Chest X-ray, PA view. Patient: 38 years old, sex M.
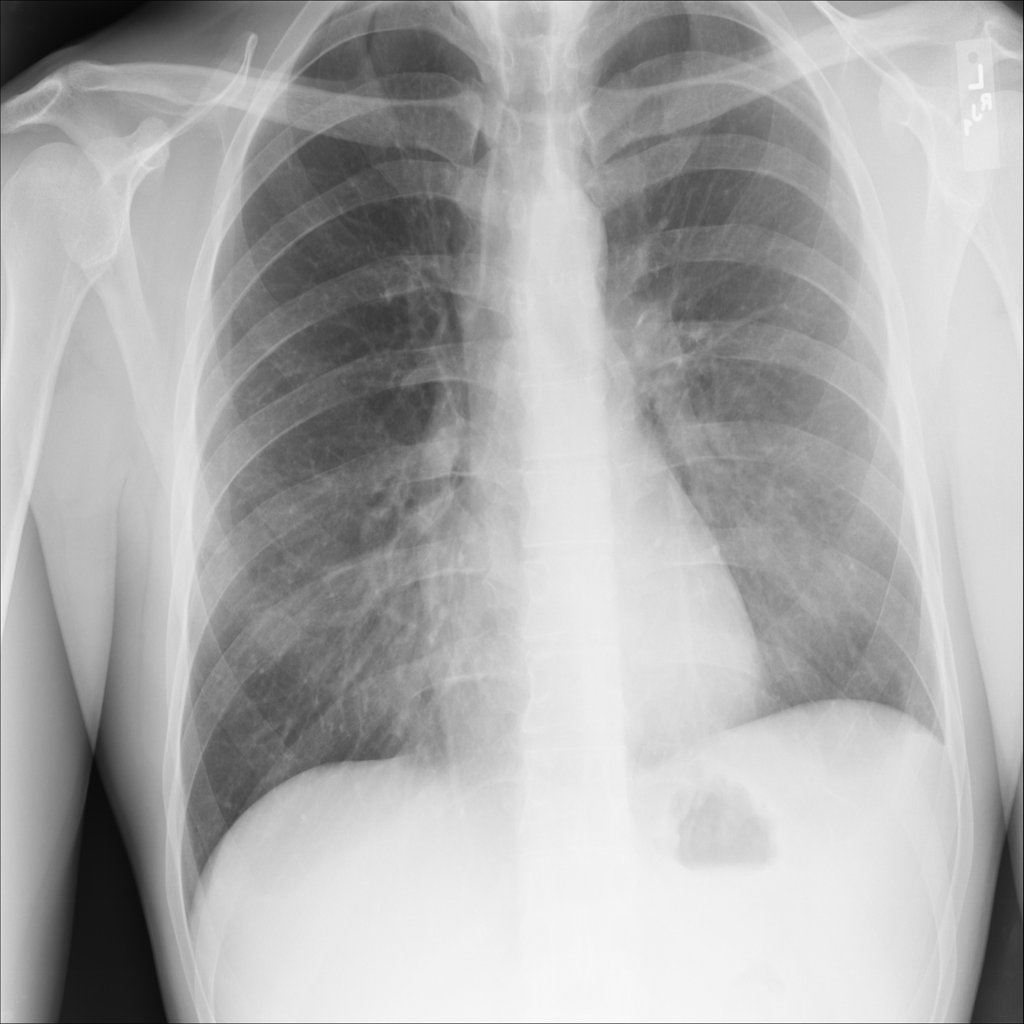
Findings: No Finding